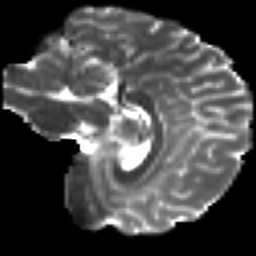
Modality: T2w
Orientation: sagittal
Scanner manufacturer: siemens
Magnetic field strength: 3 T
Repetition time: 7.8 s
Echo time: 0.09 s